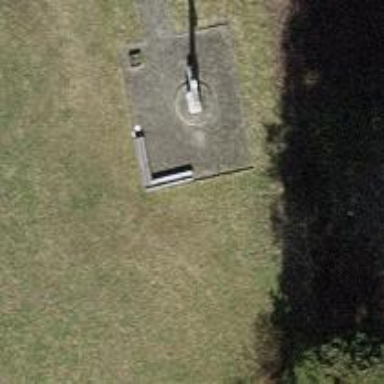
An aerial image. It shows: Bench for seating.